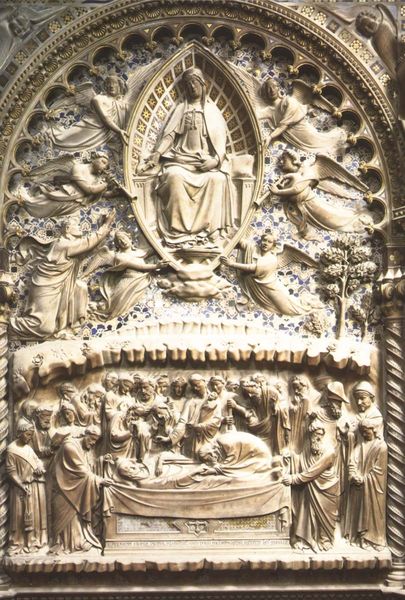
Titel: Rückwand eines Tabernakels, Tod und Himmelfahrt Mariens
Künstler: Andrea di Cione
Standort: Florenz, Orsanmichele (EU - I - Toskana)
Schlagwörter: baum, gott, himmel, menschen, sitzen, tuch, gericht, architektur, stein, tod, trauer, erde, kirche, engel, relief, thron, sitzt, altar, sarg, christus, garb, grab, jesus, jüngstes gericht, posaunen, heilige, trompeten, jünger, maria, grablegung, archivolte, tympanon, mandorla, pantokrator